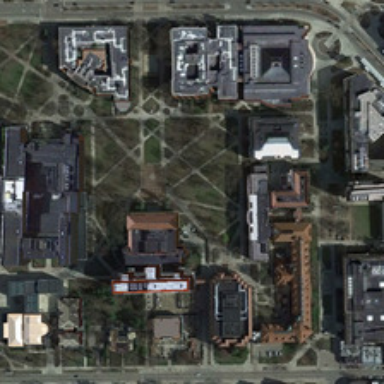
Here is a school between two roads  where lawns and buildings are lying .